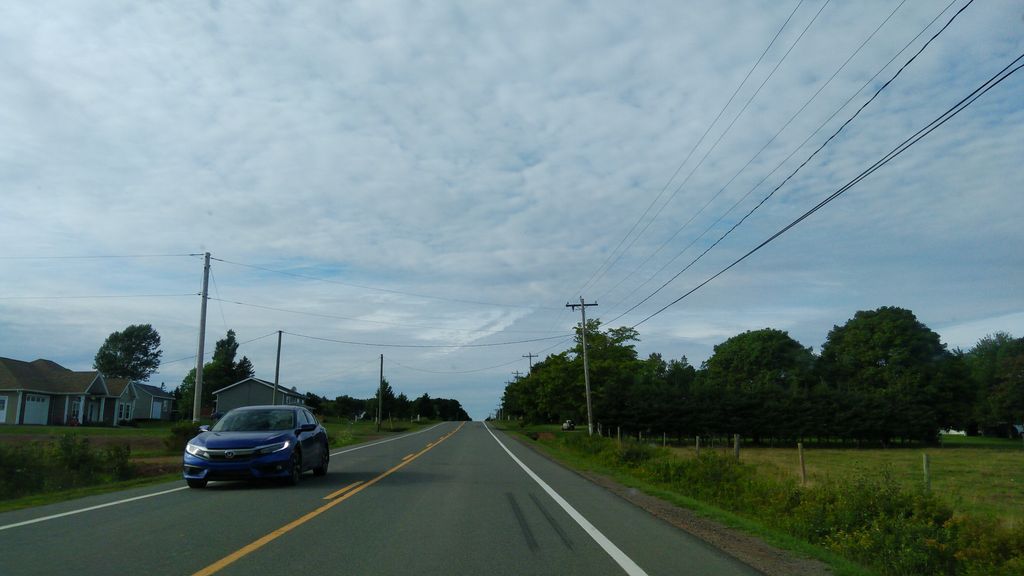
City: charlottetown